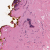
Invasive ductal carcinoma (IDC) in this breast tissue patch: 0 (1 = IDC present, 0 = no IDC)